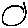
Label: circle